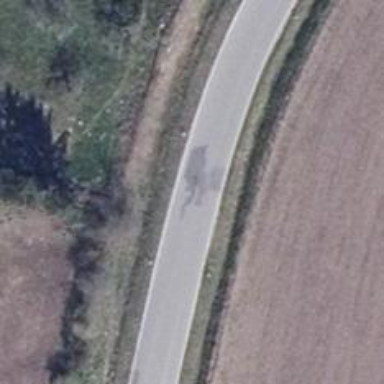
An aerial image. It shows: Secondary road with asphalt surface.